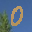
Label: 0